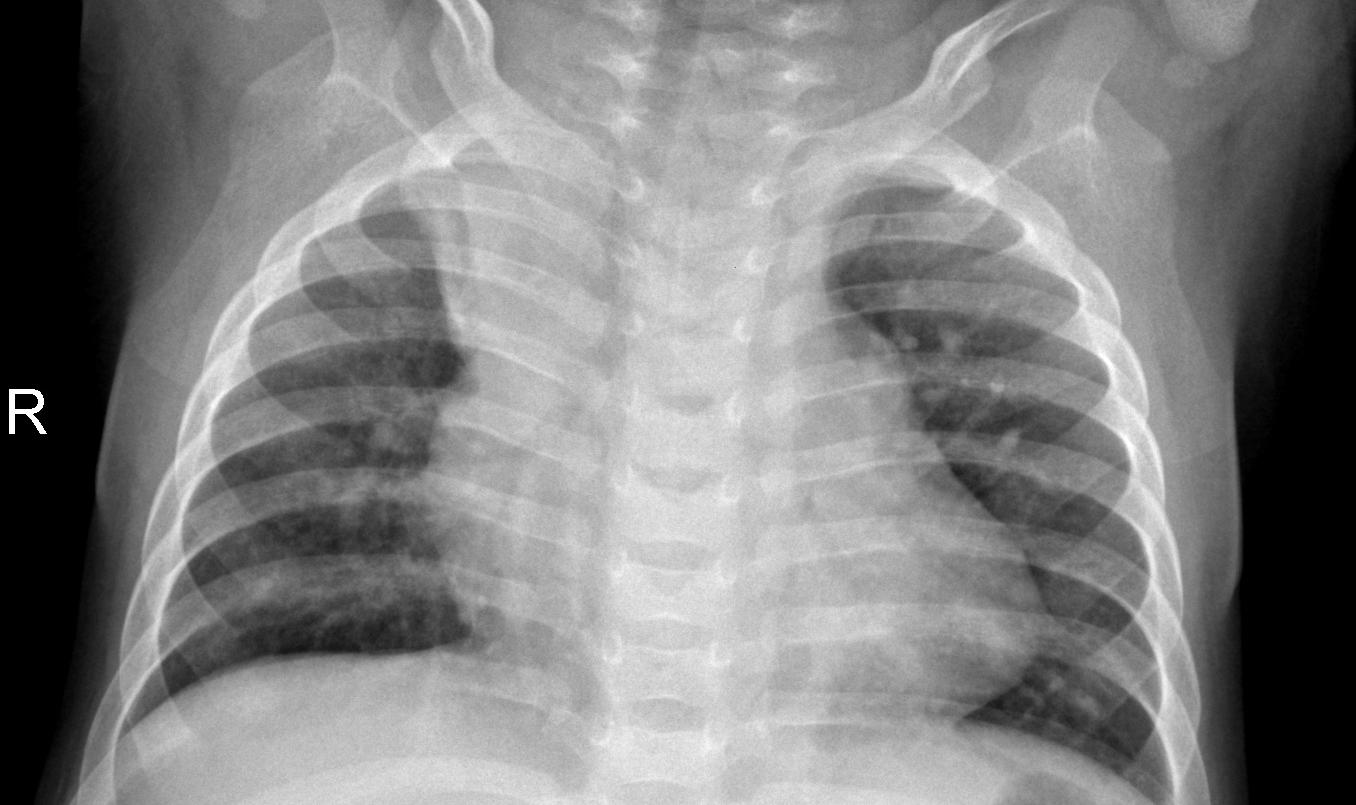
Diagnosis: PNEUMONIA